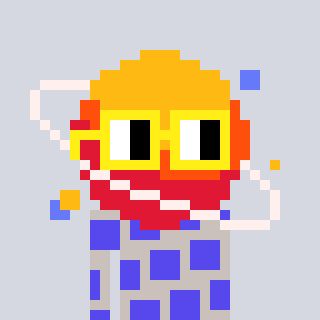
a pixel art character with square yellow glasses, a saturn-shaped head and a foggrey-colored body on a cool background